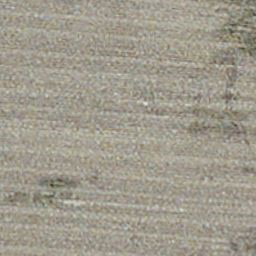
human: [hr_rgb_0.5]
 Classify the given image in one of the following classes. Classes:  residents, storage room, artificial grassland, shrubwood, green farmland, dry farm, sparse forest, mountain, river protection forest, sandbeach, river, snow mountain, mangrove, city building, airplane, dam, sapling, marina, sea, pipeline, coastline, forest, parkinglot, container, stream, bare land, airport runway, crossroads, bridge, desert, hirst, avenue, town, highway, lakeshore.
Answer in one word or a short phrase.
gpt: dry farm